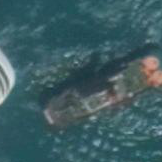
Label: civil